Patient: sex M, age 54
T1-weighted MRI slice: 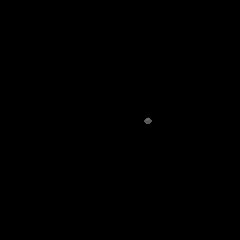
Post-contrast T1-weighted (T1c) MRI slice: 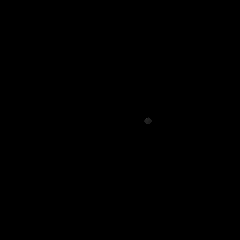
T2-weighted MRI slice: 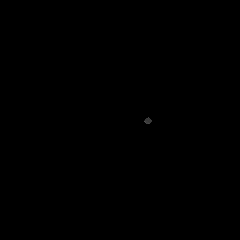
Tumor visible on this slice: no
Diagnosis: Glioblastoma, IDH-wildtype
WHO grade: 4